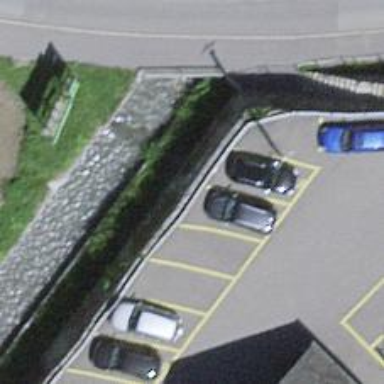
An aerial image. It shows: Retaining wall.